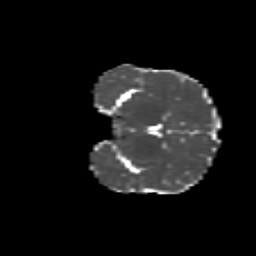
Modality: MD
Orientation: coronal
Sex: male
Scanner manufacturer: siemens
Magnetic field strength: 3 T
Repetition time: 5 s
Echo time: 0.071 s